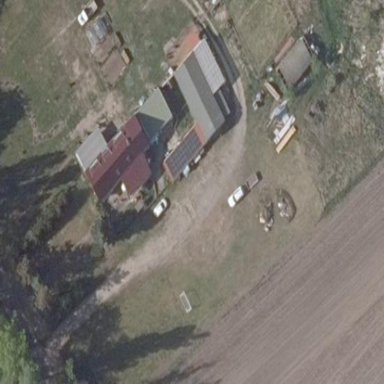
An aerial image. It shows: Farmyard area.